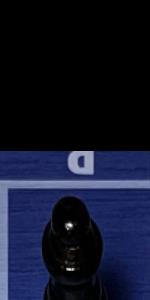
Label: Empty